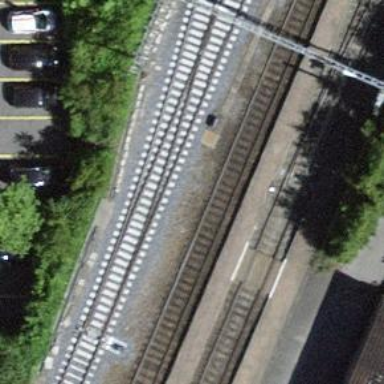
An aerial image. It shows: Railway switch.